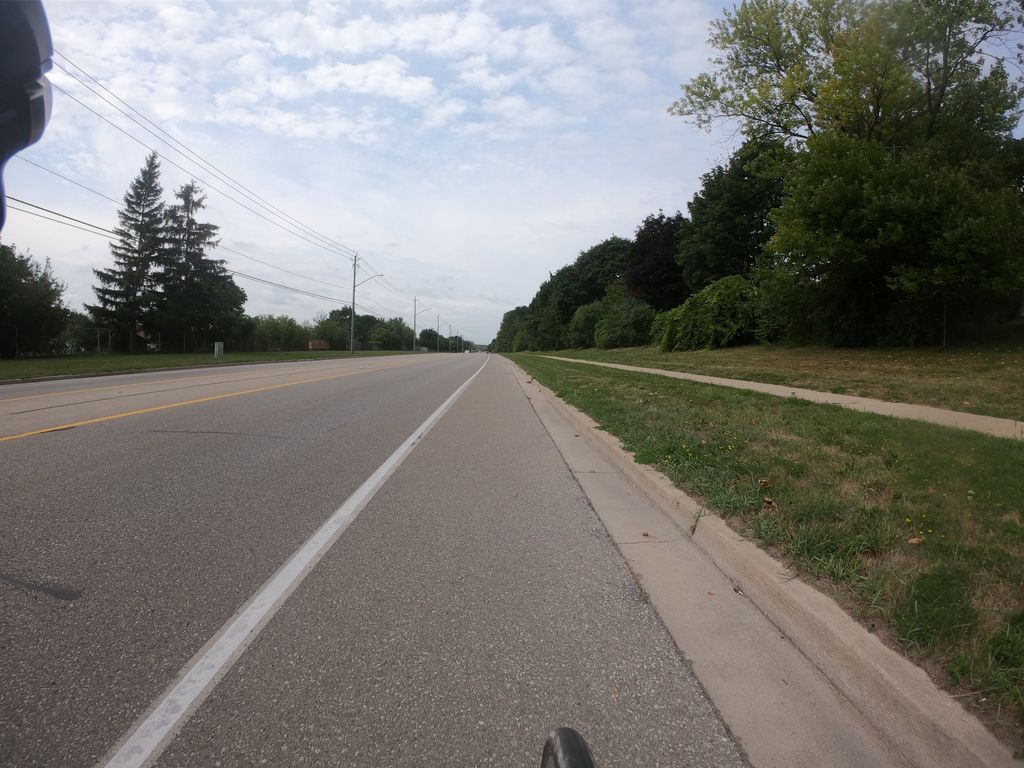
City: kitchener-waterloo